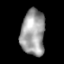
Tissue: lung
Cell type: Epithelial cells
Senescence score: 0.2268
Nuclear area (px): 1083
Mean DAPI intensity: 157.204